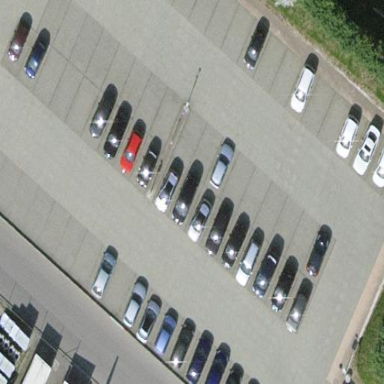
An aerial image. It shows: Parking area.